Question: '''
import java.util.Random;
class svg{
public static void main(String[] args){
String f="""; //use f to stand for " in order to avoid confusing when writing svg codes.
System.out.format("<?xml version=%s1.0%s standalone=%sno%s?>
", f,f,f,f);
System.out.format("<!DOCTYPE svg PUBLIC %s-//W3C//DTD SVG 1.1//EN%s
%shttp://www.w3.org/Graphics/SVG/1.1/DTD/svg11.dtd%s>
",f,f,f,f);
System.out.format("<svg height=%s800%s width=%s800%s xmlns=%shttp://www.w3.org/2000/svg%s version=%s1.1%s>
",f,f,f,f,f,f,f,f);
verticleAliens();
System.out.println("</svg>");
}
public static void verticleAliens(){
String f=""";
for(int i=0; i<=800; i+=100){
String randomColor1 = color();
String randomColor2 = color();
String randomColor3 = color();
String randomColor4 = color();
String randomColor5 = color();
String randomColor6 = color();
String randomColor7 = color();
System.out.format("<circle cx=%s50%s cy=%s%d%s r=%s20%s stroke=%s"+randomColor1+"%s stroke-width=%s3%s fill=%s"+randomColor2+"%s />
", f,f,f,60+i,f,f,f,f,f,f,f,f,f);
System.out.format("<line x1=%s50%s y1=%s%d%s x2=%s50%s y2=%s%d%s stroke=%s"+randomColor3+"%s stroke-width=%s5%s />
", f,f,f,50+i,f,f,f,f,30+i,f,f,f,f,f);
System.out.format("<line x1=%s40%s y1=%s%d%s x2=%s20%s y2=%s%d%s stroke=%s"+randomColor4+"%s stroke-width=%s3%s />
", f,f,f,60+i,f,f,f,f,50+i,f,f,f,f,f);
System.out.format("<circle cx=%s36%s cy=%s%d%s r=%s3%s fill=%s"+randomColor5+"%s />
", f,f,f,15+i,f,f,f,f,f);
System.out.format("<rect x=%s40%s y=%s%d%s width=%s20%s height=%s20%s style=%sfill:"+randomColor6+";stroke-width:3;stroke:"+randomColor7+"%s/>
",f,f,f,10+i,f,f,f,f,f,f,f);
}
}
public static String color(){
Random randomGenerator = new Random();
int r = randomGenerator.nextInt(256);
int g = randomGenerator.nextInt(256);
int b = randomGenerator.nextInt(256);
return String.format("#%02x%02x%02x",r,g,b);
}
}
'''
These Java codes can generate a svg image which has 8 different "aliens" in a row, here is the image:

As you can, this svg picture has 8*1 different aliens. But I want to get a 8*8 aliens svg image(aliens should have same color patterns horizontally). How can I write loops to achieve that(Or, how can I modify my for loop)? Thank you!
NOTE:If you want to try these codes on your computer, you can use 'java svg>aliens.svg' to generate a svg file which names
> aliens.svg
after you compile the program. Then open it in a browser.
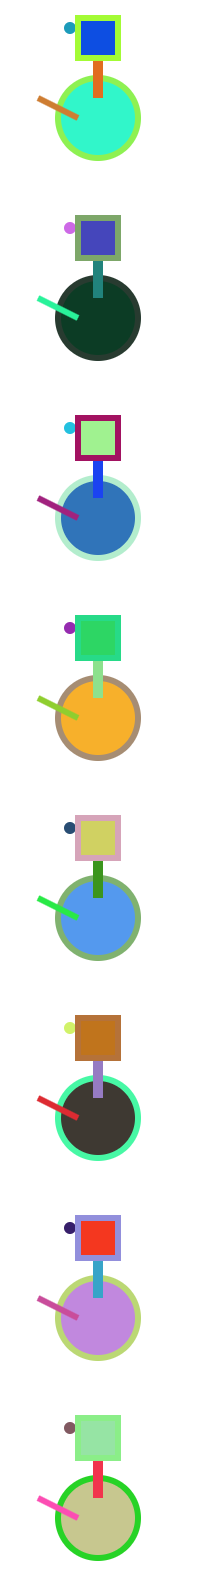
Answer: @Manuel_Jain gives me a very helpful advice that I can write two nested loops to fix my problem. Here is the updated code:
'''
import java.util.Random;
class svg{
public static void main(String[] args){
//use slashQuote to stand for " in order to avoid confusing when modifying svg codes.
String slashQuote=""";
System.out.format("<?xml version=%s1.0%s standalone=%sno%s?>
",
slashQuote,slashQuote,slashQuote,slashQuote);
System.out.format("<!DOCTYPE svg PUBLIC %s-//W3C//DTD SVG 1.1//EN%s
%shttp://www.w3.org/Graphics/SVG/1.1/DTD/svg11.dtd%s>
",
slashQuote,slashQuote,slashQuote,slashQuote);
System.out.format("<svg height=%s800%s width=%s800%s xmlns=%shttp://www.w3.org/2000/svg%s version=%s1.1%s>
",
slashQuote,slashQuote,slashQuote,slashQuote,slashQuote,slashQuote,slashQuote,slashQuote);
aliens();
System.out.println("</svg>");
}
//Most of works were done in this function. It prints all aliens.
public static void aliens(){
//use slashQuote to stand for " in order to avoid confusing when modifying svg codes.
String slashQuote=""";
//This loop generates different aliens (because of randomColor) verticlely. It is looping 1*8 aliens to get 8*8 aliens.
for(int i=0; i<=800; i+=100){
//get 7 colors by calling color() function for 7 times. The number is 7 because there will be 7 different color in one alien.
String randomColor1 = color();
String randomColor2 = color();
String randomColor3 = color();
String randomColor4 = color();
String randomColor5 = color();
String randomColor6 = color();
String randomColor7 = color();
//This loop generates identicle aliens horizontaly. It is looping a 1*1 alien to get 1*8 aliens.
//It will not affected by "String randomColorN = color();" because I only defined colors in outer loop.
for(int j=0;j<=800;j+=100){
//Here is my alien!!!!!!!!!!!!!!!!!!!!!
System.out.format("<ellipse cx=%s%d%s cy=%s%d%s rx=%s10%s ry=%s30%s stroke=%s"+randomColor1+
"%s stroke-width=%s3%s fill=%s"+randomColor2+"%s />
",
slashQuote,50+j,slashQuote,slashQuote,60+i,slashQuote,slashQuote,slashQuote,slashQuote,
slashQuote,slashQuote,slashQuote,slashQuote,slashQuote,slashQuote,slashQuote,slashQuote);
System.out.format("<line x1=%s%d%s y1=%s%d%s x2=%s%d%s y2=%s%d%s stroke=%s"+randomColor3+
"%s stroke-width=%s5%s />
",
slashQuote,50+j,slashQuote,slashQuote,50+i,slashQuote,slashQuote,50+j,slashQuote,
slashQuote,30+i,slashQuote,slashQuote,slashQuote,slashQuote,slashQuote);
System.out.format("<line x1=%s%d%s y1=%s%d%s x2=%s%d%s y2=%s%d%s stroke=%s"+randomColor4+
"%s stroke-width=%s3%s />
",
slashQuote,40+j,slashQuote,slashQuote,60+i,slashQuote,slashQuote,20+j,slashQuote,
slashQuote,50+i,slashQuote,slashQuote,slashQuote,slashQuote,slashQuote);
System.out.format("<circle cx=%s%d%s cy=%s%d%s r=%s3%s fill=%s"+randomColor5+"%s />
",
slashQuote,36+j,slashQuote,slashQuote,15+i,slashQuote,slashQuote,slashQuote,slashQuote,slashQuote);
System.out.format("<rect x=%s%d%s y=%s%d%s width=%s20%s height=%s20%s style=%sfill:"+randomColor6+
";stroke-width:3;stroke:"+randomColor7+"%s/>
",
slashQuote,40+j,slashQuote,slashQuote,10+i,slashQuote,slashQuote,slashQuote,slashQuote,
slashQuote,slashQuote,slashQuote);
}
}
}
//Generate a random number.
public static String color(){
Random randomGenerator = new Random();
int r = randomGenerator.nextInt(256);
int g = randomGenerator.nextInt(256);
int b = randomGenerator.nextInt(256);
/*#%02x%02x%02x converts the RGB color to the hexadecimal value. I tried to use RGB color at first
but it doesn't work in svg. Then I found this method in stack overflow. Here is the link:
http://stackoverflow.com/questions/<PHONE>/how-to-convert-a-rgb-color-value-to-an-hexadecimal-value-in-java*/
return String.format("#%02x%02x%02x",r,g,b);
}
}
'''
BTW, here is the new svg picture:

Thank you, @Manuel_Jain!